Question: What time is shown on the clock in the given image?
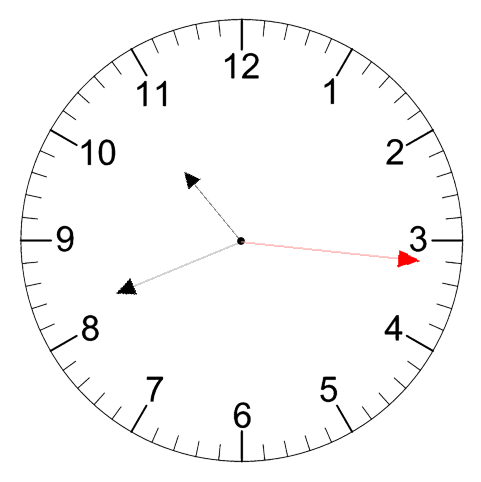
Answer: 10:41:16